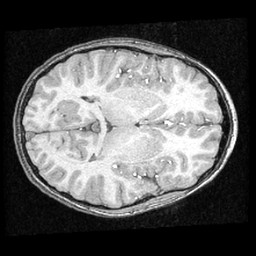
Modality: T1w
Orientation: axial
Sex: male
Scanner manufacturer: ge
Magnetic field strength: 1.5 T
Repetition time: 21 s
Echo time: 0.008 s